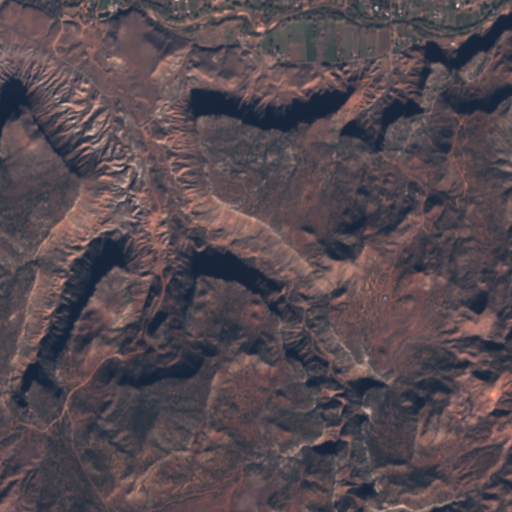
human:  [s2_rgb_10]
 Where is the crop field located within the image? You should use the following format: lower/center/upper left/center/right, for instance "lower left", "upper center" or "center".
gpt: The crop field is located in the upper right of the image.
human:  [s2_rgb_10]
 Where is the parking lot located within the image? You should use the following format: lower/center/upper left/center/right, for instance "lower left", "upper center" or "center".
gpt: The parking lot is located in the lower left of the image.
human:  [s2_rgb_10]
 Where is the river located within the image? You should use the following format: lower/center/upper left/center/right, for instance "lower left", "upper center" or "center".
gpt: The river is located in the upper of the image.
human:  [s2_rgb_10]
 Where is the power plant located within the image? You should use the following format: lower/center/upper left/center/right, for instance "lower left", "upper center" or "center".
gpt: There is no power plant in the image.